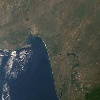
Label: land